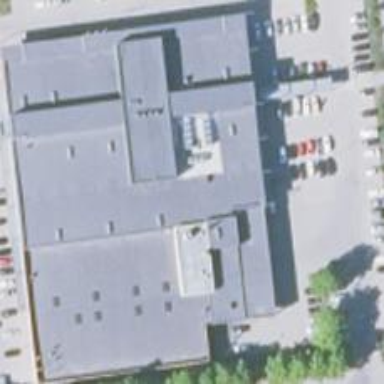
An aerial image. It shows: Fitness center located in leisure land.